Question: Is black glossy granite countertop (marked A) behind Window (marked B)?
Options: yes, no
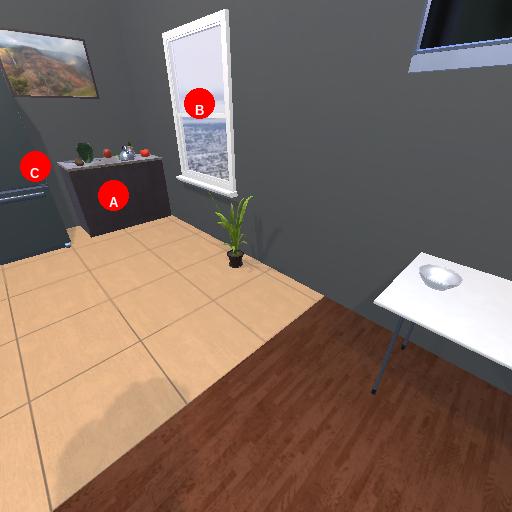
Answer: yes